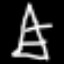
Label: The Eiffel Tower